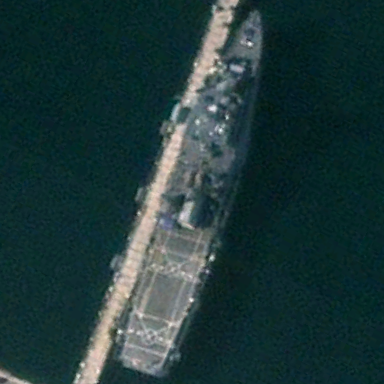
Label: combat